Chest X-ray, AP view. Patient: 64 years old, sex F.
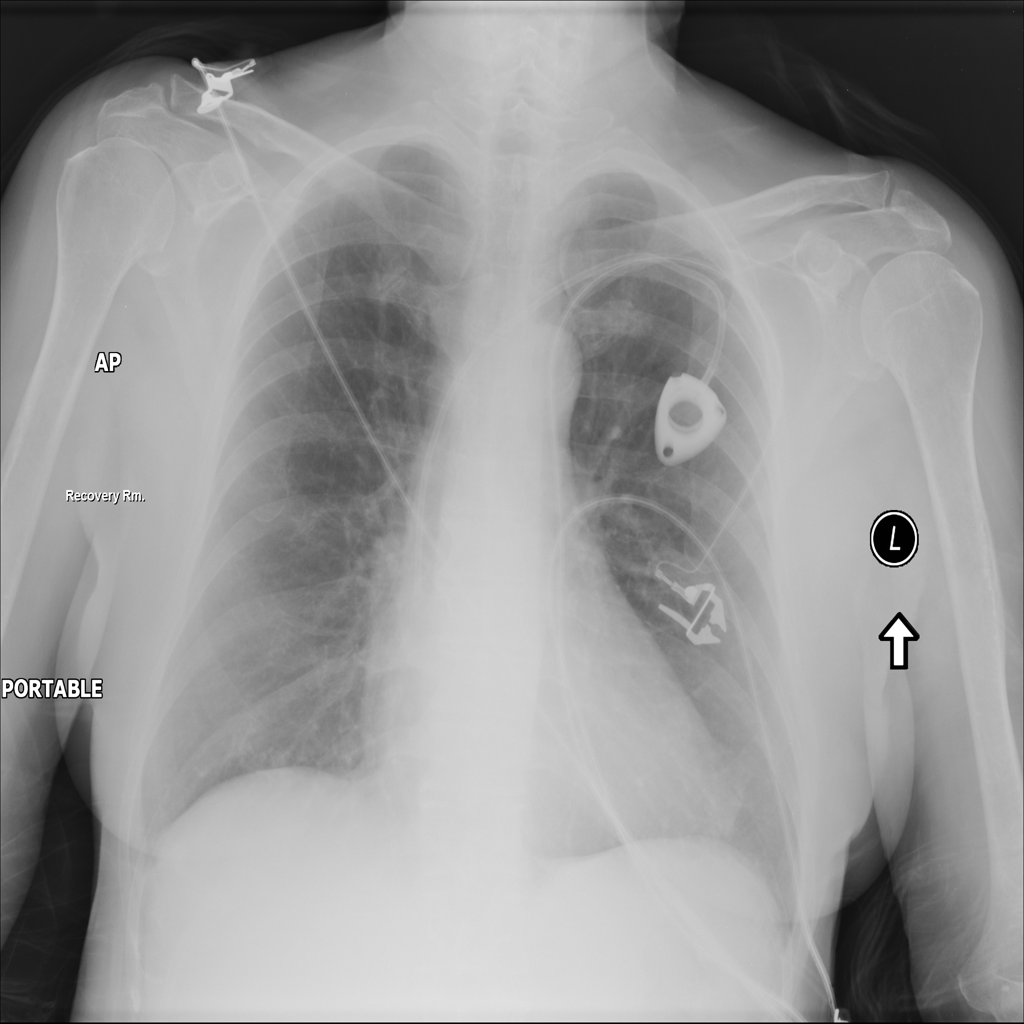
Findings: No Finding